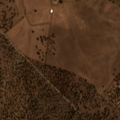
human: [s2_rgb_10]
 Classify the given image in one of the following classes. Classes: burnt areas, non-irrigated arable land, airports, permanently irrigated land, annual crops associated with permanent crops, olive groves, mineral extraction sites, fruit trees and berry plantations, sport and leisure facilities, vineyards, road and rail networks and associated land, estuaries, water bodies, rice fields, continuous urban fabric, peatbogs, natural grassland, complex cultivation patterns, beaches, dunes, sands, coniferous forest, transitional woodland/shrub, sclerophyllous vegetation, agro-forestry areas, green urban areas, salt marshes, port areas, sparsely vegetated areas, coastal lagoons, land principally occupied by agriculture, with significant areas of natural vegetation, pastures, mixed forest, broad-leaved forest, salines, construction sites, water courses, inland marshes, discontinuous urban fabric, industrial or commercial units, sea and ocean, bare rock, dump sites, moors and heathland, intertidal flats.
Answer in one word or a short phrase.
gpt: non-irrigated arable land, permanently irrigated land, agro-forestry areas